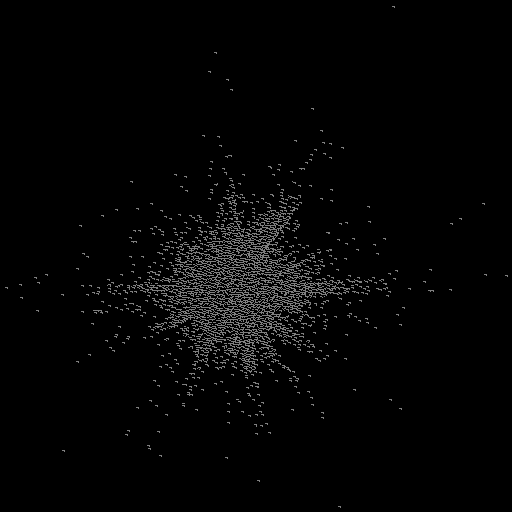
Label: star